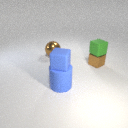
large brown metal sphere behind large blue rubber cylinder